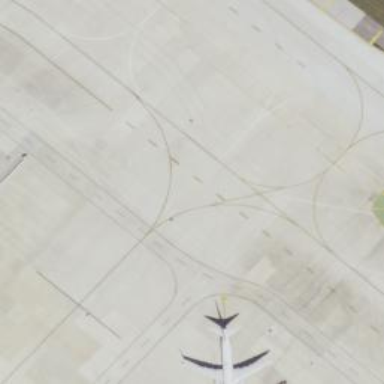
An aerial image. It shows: Image of taxiway at airport.